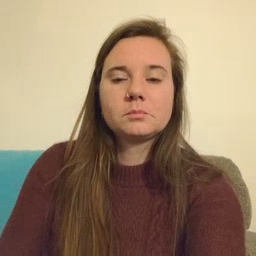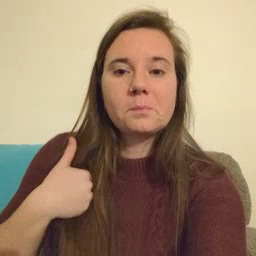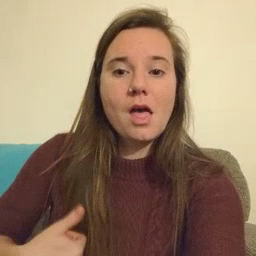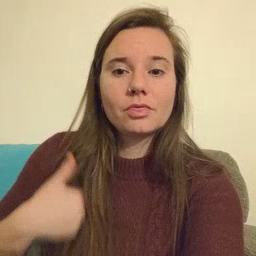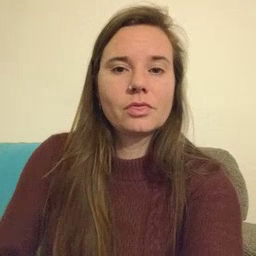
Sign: bath